Question: We have some POCO classes and migrations enabled for my dataaccess layer we have created a initial migration to - remark we use the CreateDatabaseIfNotExist db initialization.
But in the database I would like have a MessageBody field that uses SQL Filestream, because the limitation on EF for Filestream - we try to do it manually in the migration script.
There we execute the following sql command.
'''
Sql("alter table [msg].[Message] add [MessageBody] varbinary(max) FILESTREAM not null");
'''
But I have to set the filestream options

So I would like to execute the following command during / before the migration.
'''
ALTER DATABASE CURRENT SET FILESTREAM ( NON_TRANSACTED_ACCESS = FULL)
'''
But when adding this bedore the creation of the tables I get the error: ALTER DATABASE statement not allowed within multi-statement transaction.
What's the best way to adapt Database options when you want to create the database automatically? Is it possible to intercept the migration process to execute some sql before the process executes the acutal migrations?
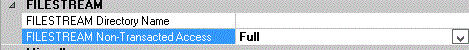
Answer: To fix error that occured to you you only need to invoke Sql method with additional bool parameter set to true:
'''
Sql("alter table [msg].[Message] add [MessageBody] varbinary(max) FILESTREAM not null", true);
'''
This will cause that your query will be executed in separate transaction.